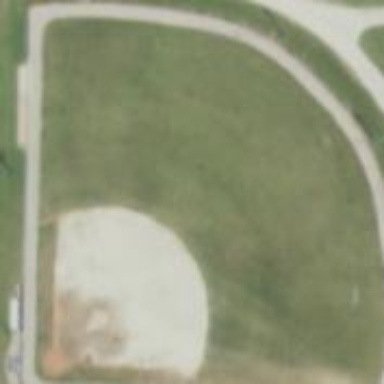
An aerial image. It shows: Baseball pitch for leisure and sports activities.